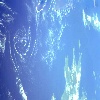
Label: water